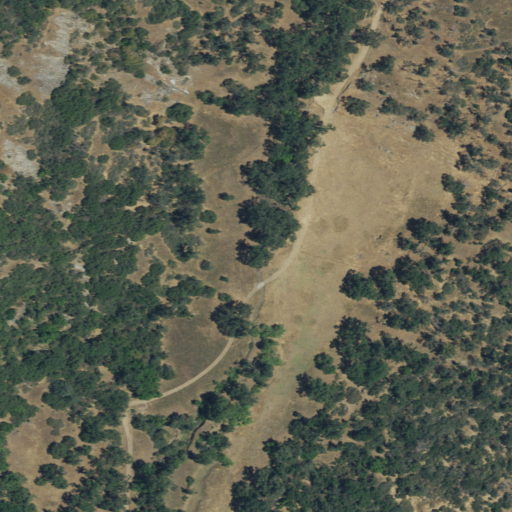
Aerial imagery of plain(s) in California named Depot Flat containing shrub, evergreen forest, and grassland